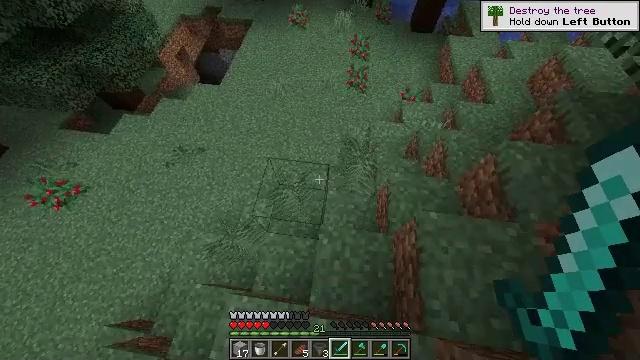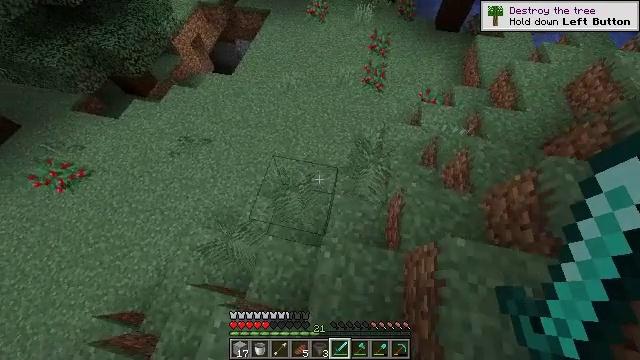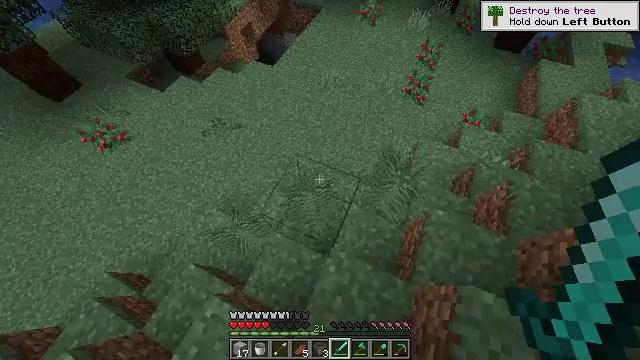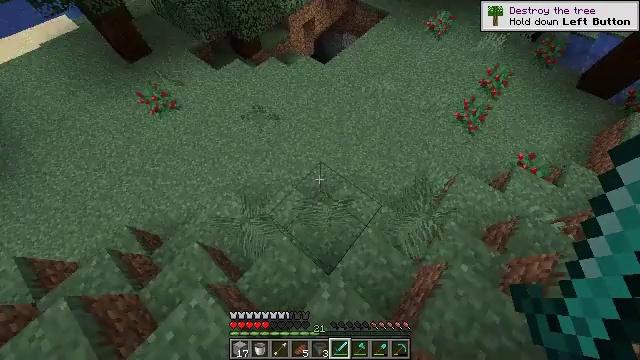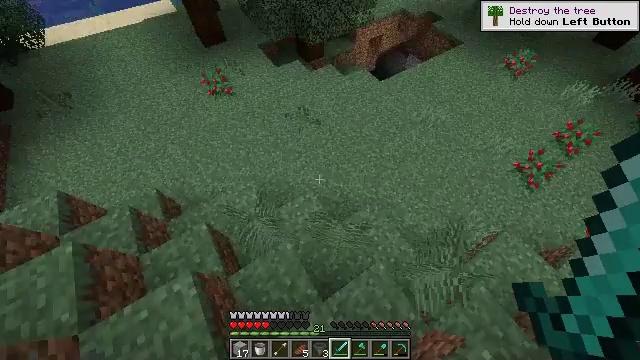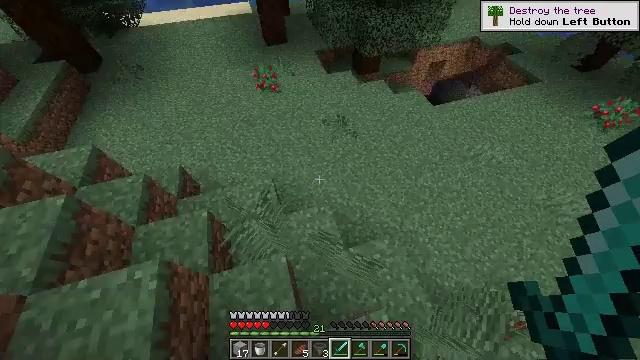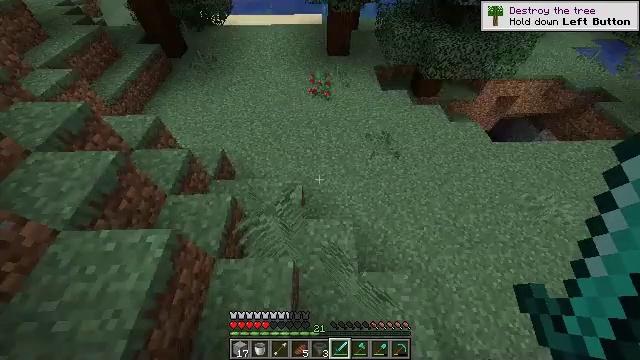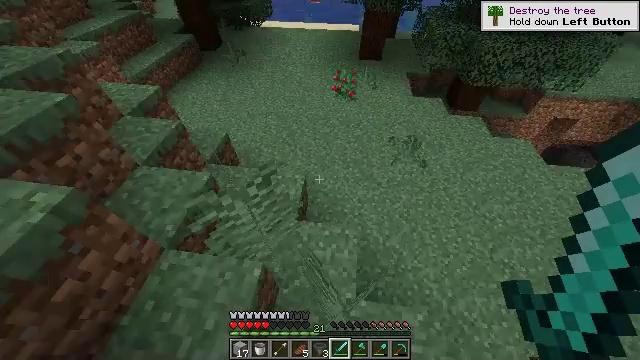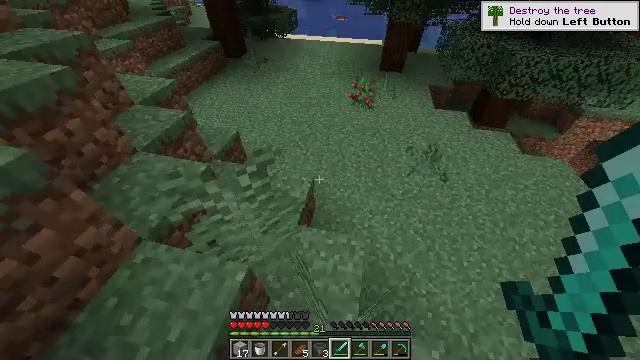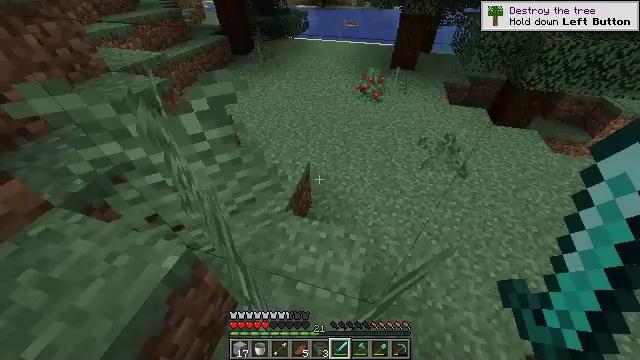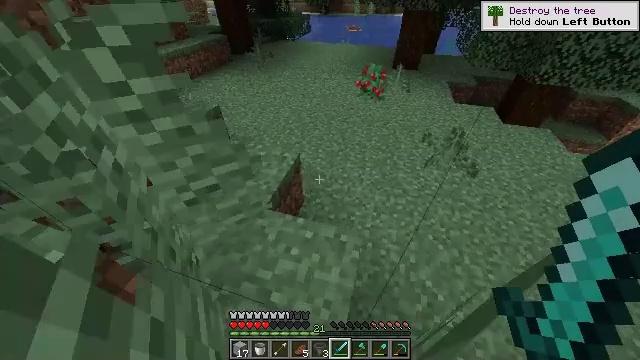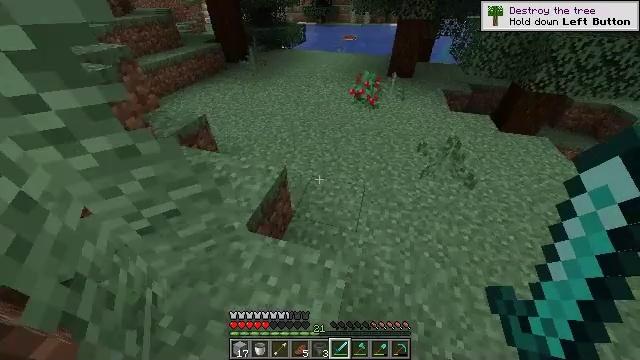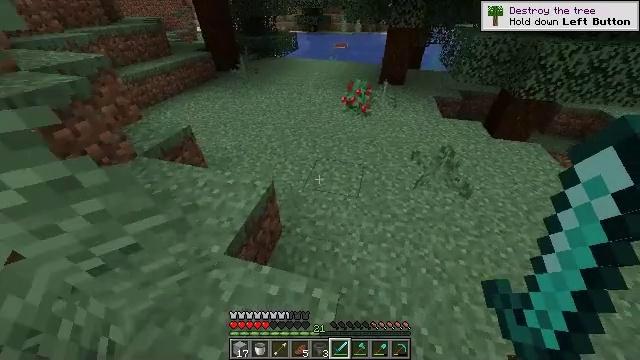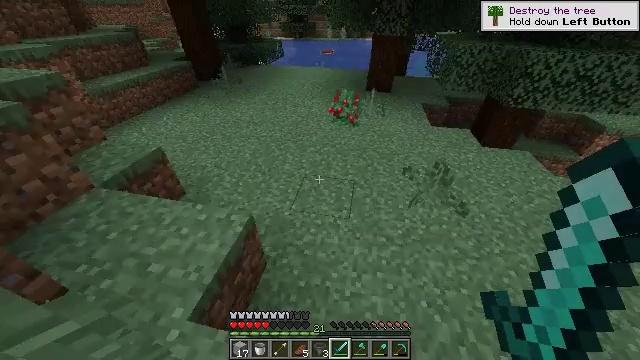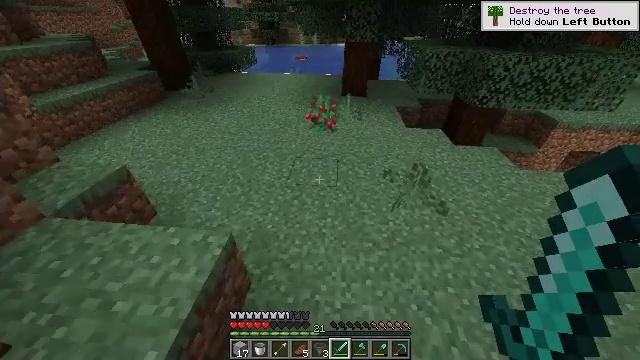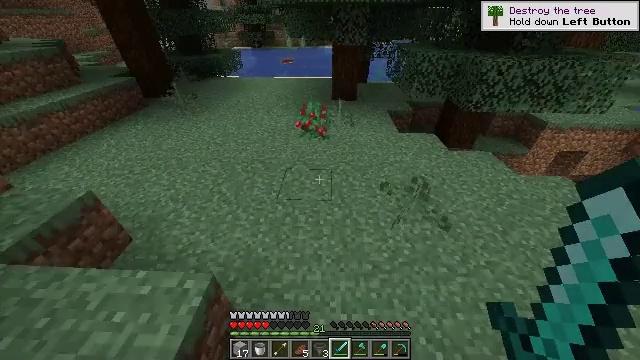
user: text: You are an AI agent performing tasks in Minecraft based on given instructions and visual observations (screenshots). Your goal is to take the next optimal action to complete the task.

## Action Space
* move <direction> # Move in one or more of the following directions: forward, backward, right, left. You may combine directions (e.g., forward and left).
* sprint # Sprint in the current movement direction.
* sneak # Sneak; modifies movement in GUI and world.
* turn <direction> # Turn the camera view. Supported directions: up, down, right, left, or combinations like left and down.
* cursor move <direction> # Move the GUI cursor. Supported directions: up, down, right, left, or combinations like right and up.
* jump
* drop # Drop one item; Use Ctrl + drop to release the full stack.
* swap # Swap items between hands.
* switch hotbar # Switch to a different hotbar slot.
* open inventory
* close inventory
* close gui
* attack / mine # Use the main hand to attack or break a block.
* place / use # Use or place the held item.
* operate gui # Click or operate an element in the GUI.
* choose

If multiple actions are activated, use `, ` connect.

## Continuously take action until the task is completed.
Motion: motion action
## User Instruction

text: Mine the sweet berry bush.
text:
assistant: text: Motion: move forward, turn left
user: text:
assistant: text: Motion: move forward, turn left
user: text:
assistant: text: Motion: move forward, turn left
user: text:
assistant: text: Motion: move forward, sprint, turn left and up
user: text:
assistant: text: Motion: move forward, sprint, turn left and up
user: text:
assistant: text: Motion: move forward, sprint, turn left and up
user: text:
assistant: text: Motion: move forward, sprint, turn left and up
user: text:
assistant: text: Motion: move forward, sprint, turn left and up
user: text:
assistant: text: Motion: move forward, sprint, turn left and up
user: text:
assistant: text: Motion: move forward, turn up
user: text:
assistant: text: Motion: move forward, turn up
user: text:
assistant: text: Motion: move forward, turn right and up
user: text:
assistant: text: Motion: move forward, turn right and up
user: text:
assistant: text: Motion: move forward, turn right and up
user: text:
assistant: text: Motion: move forward, turn right
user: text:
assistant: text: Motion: move forward
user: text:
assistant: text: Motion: move forward, turn up
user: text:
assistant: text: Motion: move forward, turn up
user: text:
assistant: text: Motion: move forward, turn up
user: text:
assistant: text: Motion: move forward, turn left
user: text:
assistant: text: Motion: move forward, turn left
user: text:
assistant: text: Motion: move forward
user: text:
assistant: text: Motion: move forward
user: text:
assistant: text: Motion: move forward
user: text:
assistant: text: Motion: move forward
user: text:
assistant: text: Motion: move forward, turn right
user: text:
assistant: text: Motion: move forward
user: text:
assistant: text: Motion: move forward, attack / mine
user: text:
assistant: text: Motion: move forward, attack / mine
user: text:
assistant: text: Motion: move forward, attack / mine